Question: I'm trying to show a small picture (the users thumbnail) on the jquery-ui dropdown from an ajax call. How can I do this? I'm realative new to ajax, and never used jquery-ui before so I'd appreciate if someone can guide me on the right direction. Thank you!

HTML/JS
'''
<script type="text/javascript" src="http://code.jquery.com/ui/1.10.1/jquery-ui.min.js"></script>
<link rel="stylesheet" href="http://ajax.googleapis.com/ajax/libs/jqueryui/1.10.1/themes/base/minified/jquery-ui.min.css" type="text/css" />
{literal}
<script type="text/javascript">
$(function() {
$(".auto").autocomplete({
source: "/ajax/search_user.php",
minLength: 2,
limit: 10
});
});
</script>
{/literal}
<form action="" class="forms" method="post">
<div class="form-group">
<div class="input-group">
<div class="input-group-addon">@</div>
<input type="text" class="form-control auto" name="to" placeholder="Username">
</div>
</div>
<div class="form-group">
<textarea class="form-control" name="message" placeholder="Enter Message.." cols="50" rows="8"></textarea>
</div>
<div class="form-group">
<input type="submit" class="btn btn-green" value="Send Message">
</div>
</form>
'''
search_username.php (ajax file)
'''
<?php
require_once('../init.php');
requireLogin();
if (isset($_GET['term'])) {
$return_arr = array();
try {
$conn = new PDO("mysql:host=".DB_SERVER.";port=8889;dbname=".DB_NAME, DB_USER, DB_PASSWORD);
$conn->setAttribute(PDO::ATTR_ERRMODE, PDO::ERRMODE_EXCEPTION);
$stmt = $conn->prepare('SELECT username FROM users WHERE username LIKE :term');
$stmt->execute(array('term' => '%'.$_GET['term'].'%'));
while($row = $stmt->fetch()) {
$return_arr[] = $row['username'];
}
} catch(PDOException $e) {
echo 'ERROR: ' . $e->getMessage();
}
echo json_encode($return_arr);
}
?>
'''
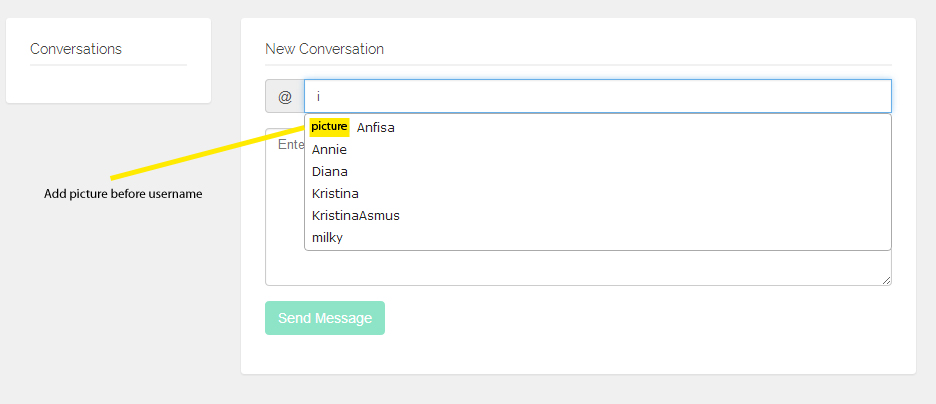
Answer: Found the answer to my own question, so I hope it can be of use to someone else in the future.
<URL>